Question: How can i get rid of the fraction point scale in the Axe Y of MS Chart,
I want the values to be 1,2,3,.. etc

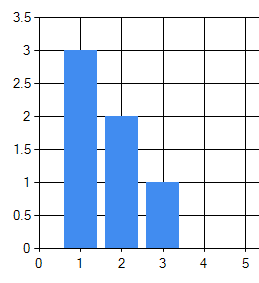
Answer: It should be something like this:
'''
var chart = new Chart();
chart.ChartAreas.Add(new ChartArea());
chart.ChartAreas[0].AxisY.LabelStyle.Format = "0";
'''
Also, see this: <URL>
Edit:
Mustafa's comment is correct. The above line will redisplay all tick marks on the y-axis formatted as "0". In order to display tick marks at an interval of 1, do as he says:
'''
chart.ChartAreas[0].AxisY.LabelStyle.Interval = 1;
'''